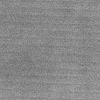
Atmospheric dust classification: dusty